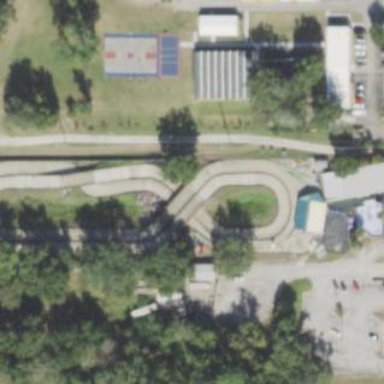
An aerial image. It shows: Karting track on pitch land for leisure.